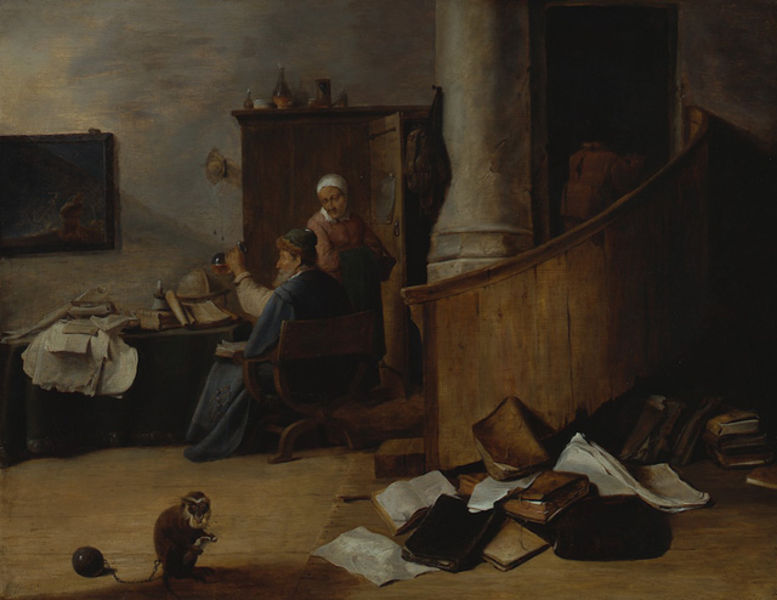
Titel: Der Arzt
Künstler: David d. J. Teniers
Standort: Karlsruhe
Institution: Staatliche Kunsthalle Karlsruhe
Schlagwörter: blau, blätter, dunkel, gemälde, mann, schatten, umhang, frauen, menschen, sitzen, braun, frau, glas, holz, hut, kleider, kreide, lampe, licht, männer, pastell, raum, rücken, schwarz, stuhl, säule, tisch, tür, weiss, zeichnung, zimmer, haus, haube, malerei, rock, alt, bart, flasche, flaschen, mütze, regal, trinken, wand, alte, mensch, rahmen, stein, bild, gelehrte, portrait, spiegel, öl, erde, boden, interieur, mantel, sessel, sitzend, innen, paar, blatt, person, blas, genre, affe, chaos, schürze, magd, bücher, papier, papiere, schrank, schreibtisch, unterlagen, leine, arbeiten, gewicht, warm, kette, mauer, dielen, querformat, treppe, dunkelblau, wohnung, holzboden, kopftuch, geländer, stube, stufe, stufen, kammer, lichteinfall, alter, greis, philosoph, buch, haustier, gefangen, durcheinander, schriften, kugel, tasche, arzt, urin, ölmalerei, wissenschaftler, kasten, fläschchen, schein, karte, ehepaar, öllampe, flüssigkeit, kanzel, schreiben, trepe, forscher, treppengeländer, stapel, schriftrolle, gelehrter, greisin, wendeltreppe, studierzimmer, taschen, gefangener, aufgeschlagen, globus, chemie, koffer, unordnung, wissenschaft, fessel, weltkugel, paier, kapuzineraffe, kapuzineraffen, kapuzineräffchen, zauberer, säue, rundtreppe, versuch, äffchen, jude, alchemist, experiment, forschen, gemäöde, schwenken, trist, folianten, gefesselt, blauen, angekettet, papie, blötter, phiole, kapuziner, fußfessel, ernsthaftigkeit, glaskolben, trust, sruhl, unordung, eisenkugel, monkey, metallkugel, bücherhaufen, globus stuhl, versuchsobjekt, äffchenerde, bleikugel, affensklave